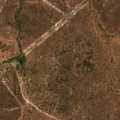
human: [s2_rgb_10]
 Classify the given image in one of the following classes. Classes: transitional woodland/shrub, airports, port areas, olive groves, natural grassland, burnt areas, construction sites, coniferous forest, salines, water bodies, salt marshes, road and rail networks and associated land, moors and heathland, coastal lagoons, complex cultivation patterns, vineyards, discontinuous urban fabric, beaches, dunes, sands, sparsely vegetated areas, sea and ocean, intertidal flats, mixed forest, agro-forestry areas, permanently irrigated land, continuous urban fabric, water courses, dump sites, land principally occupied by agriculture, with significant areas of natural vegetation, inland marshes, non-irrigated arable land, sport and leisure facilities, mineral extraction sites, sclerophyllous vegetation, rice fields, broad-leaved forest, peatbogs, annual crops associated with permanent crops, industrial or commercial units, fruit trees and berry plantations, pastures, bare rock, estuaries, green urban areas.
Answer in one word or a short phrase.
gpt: agro-forestry areas, broad-leaved forest, transitional woodland/shrub